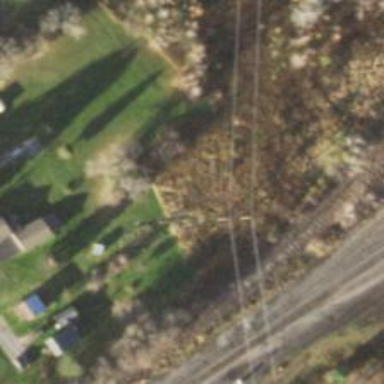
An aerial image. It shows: Power tower.